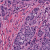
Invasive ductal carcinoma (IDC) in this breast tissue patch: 1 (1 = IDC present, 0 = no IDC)